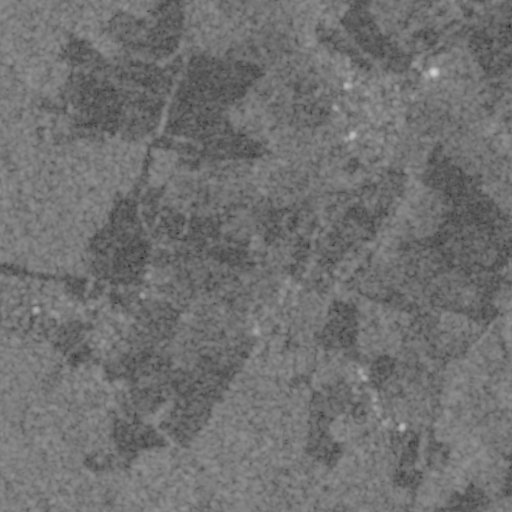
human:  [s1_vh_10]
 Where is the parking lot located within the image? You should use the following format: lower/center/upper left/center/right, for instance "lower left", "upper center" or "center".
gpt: The parking lot is located in the center left of the image.
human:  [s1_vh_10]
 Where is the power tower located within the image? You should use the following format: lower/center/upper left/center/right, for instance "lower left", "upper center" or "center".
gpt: The power tower is located in the lower right of the image.
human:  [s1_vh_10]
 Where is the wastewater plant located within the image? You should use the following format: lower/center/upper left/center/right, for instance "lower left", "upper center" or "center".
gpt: The wastewater plant is located in the upper center of the image.
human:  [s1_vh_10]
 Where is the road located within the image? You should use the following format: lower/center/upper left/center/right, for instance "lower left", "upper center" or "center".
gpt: There is no road in the image.

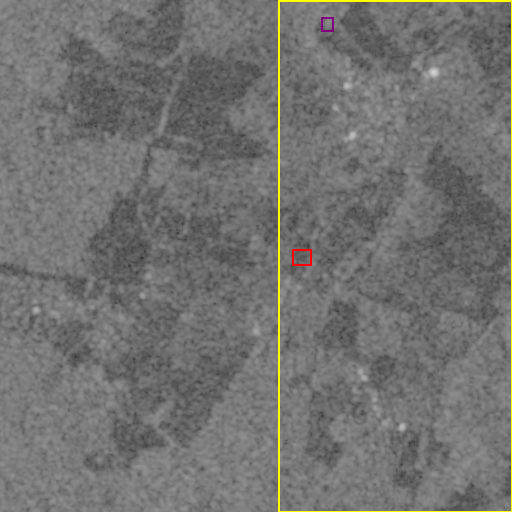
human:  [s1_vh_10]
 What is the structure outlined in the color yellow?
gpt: The structure outlined in yellow is a crop field.
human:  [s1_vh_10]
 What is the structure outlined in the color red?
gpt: The structure outlined in red is a park.
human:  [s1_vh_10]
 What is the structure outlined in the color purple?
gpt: The structure outlined in purple is a wastewater plant.
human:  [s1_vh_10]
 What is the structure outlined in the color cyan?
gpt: There is no cyan outline.